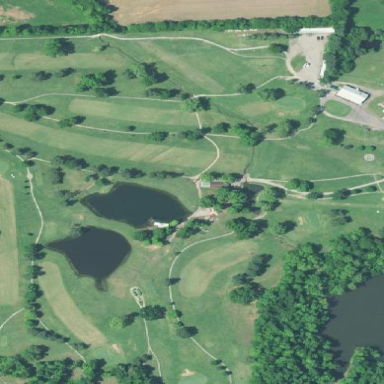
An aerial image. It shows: Golf course.